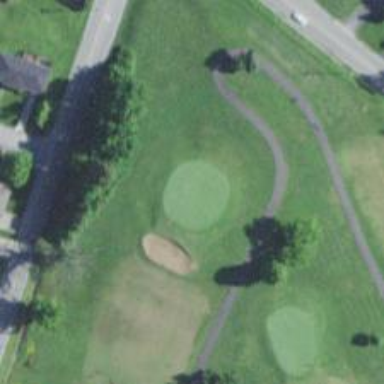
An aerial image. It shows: View of golf hole.